Question: I am trying to write a shopping cart for my site and I want to display a table with a row for each item, including the part #, name, quantity, price and a small image. Everything displays fine except for the image, which appears outside (above) the table and not in the cell where I've placed it. Here's the code:
'''
//create a table for the items in the cart
print("<table class='cart_table'>");
print("<tr class='first_row'>
<td>&nbsp;Item No.&nbsp;</td>
<td>&nbsp;Item Name&nbsp;</td>
<td>&nbsp;Quantity&nbsp;</td>
<td>&nbsp;Price&nbsp;</td>
<td>&nbsp;Image&nbsp;</td>
</tr>");
//for each item in the cart
foreach ($_SESSION['cart'] as $value) {
//create a new product object for the item
$product = new LG_Product($_SESSION['cart'][$i]['item']);
print("<tr>");
print("<td>&nbsp;" . $product->itemID . " </td>");
print("<td>&nbsp;" . $product->productName . " </td>");
print("<td>&nbsp;" . $_SESSION['cart'][$i++]['qty'] . " </td>");
print("<td>&nbsp;$" . $product->productPrice . " </td>" );
print("<td>" . $product->showPrimaryImage('small') . "</td>");
print("</tr>");
}
//end the table
print("</table>");
'''
And here's the function that gets the image:
'''
public function showPrimaryImage($variant) {
if($variant == "medium") {
print ("<img style = " max-width:400px;
max-height:400px;
display: block;
margin-left: auto;
margin-right: auto;"
src="" . WEBSITE_URL . PATH_DYNAMIC . "/products_" . $this->productNumber . "_1_" . $variant . ".jpg"
alt="" . $this->productName . "">
");
}
else if($variant == "large") {
print ("<img style = " max-width:600px;
max-height:600px;
display: block;
margin-left: auto;
margin-right: auto;"
src="". WEBSITE_URL . PATH_DYNAMIC . "/products_" . $this->productNumber . "_1_" . $variant . ".jpg"
alt="" . $this->productName . "">
");
}
else if($variant == "small") {
print ("<img style = " max-width:100px;
max-height:100px;
display: block;
margin-left: auto;
margin-right: auto;"
src="". WEBSITE_URL . PATH_DYNAMIC . "/products_" . $this->productNumber . "_1_" . $variant . ".jpg"
alt="" . $this->productName . "">
");
}
}//end function showPrimaryImage()
'''
When I view the source in the browser, it appears the code that renders the image is not inside the pair. When I view the red warning in the browser source, it says:
> start tag "img" seen in "table"
Here's a screen capture of where the image appears:

And here's the source that's output from my PHP code (when viewed in the browser, the entire tag statement is in red):
'''
<table class='cart_table'>
<tr class='first_row'>
<td>&nbsp;Item No.&nbsp;</td>
<td>&nbsp;Item Name&nbsp;</td>
<td>&nbsp;Quantity&nbsp;</td>
<td>&nbsp;Price&nbsp;</td>
<td>&nbsp;Image&nbsp;</td>
</tr>
<tr>
<td>&nbsp;BQ2819 </td>
<td>&nbsp;A WWII Period U.S. Theater-made Fighting Knife with Sheath </td>
<td>&nbsp;1 </td>
<td>&nbsp;$270.00 </td>
<img style = " max-width:100px;
max-height:100px;
max-height:100px;
display: block;
margin-left: auto;
margin-right: auto;"
src="http://www.mywebsite.com/dynamic/products_2056_1_small.jpg"
alt="A WWII Period U.S. Theater-made Fighting Knife with Sheath">
<td></td>
</tr>
<tr>
<td>&nbsp;BQ2819 </td>
<td>&nbsp;A WWII Period U.S. Theater-made Fighting Knife with Sheath </td>
<td>&nbsp;1 </td>
<td>&nbsp;$270.00 </td>
<img style = " max-width:100px;
max-height:100px;
display: block;
margin-left: auto;
margin-right: auto;"
src="http://www.mywebsite.com/dynamic/products_2056_1_small.jpg"
alt="A WWII Period U.S. Theater-made Fighting Knife with Sheath">
<td></td>
</tr>
</table>
'''
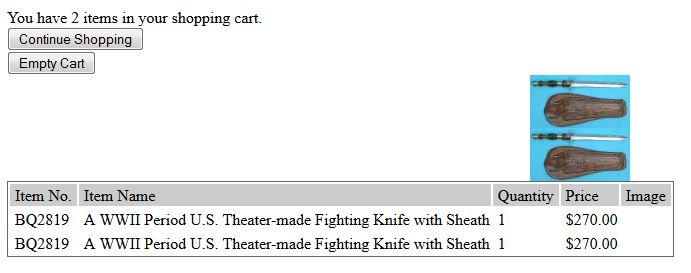
Answer: For the line:
'''
print("<td>" . $product->showPrimaryImage('small') . "</td>");
'''
You have a string concatenation, which means you will concatenate whatever the return value of the call to 'showPrimaryImage' is. However, 'showPrimaryImage' doesn't return anything. Therefore the program first outputs the image's html (from the 'showPrimaryImage' call) and then outputs '<td></td>' from the outer print.
You need to change print to a return statement for your 'showPrimaryImage' function